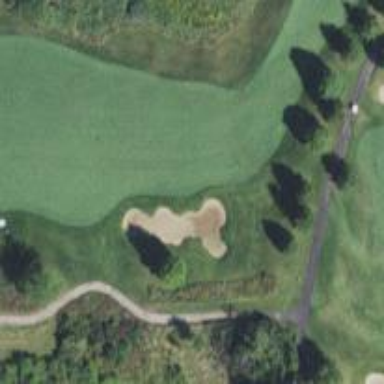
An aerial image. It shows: Golf hole.